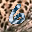
Label: 6